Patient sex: M
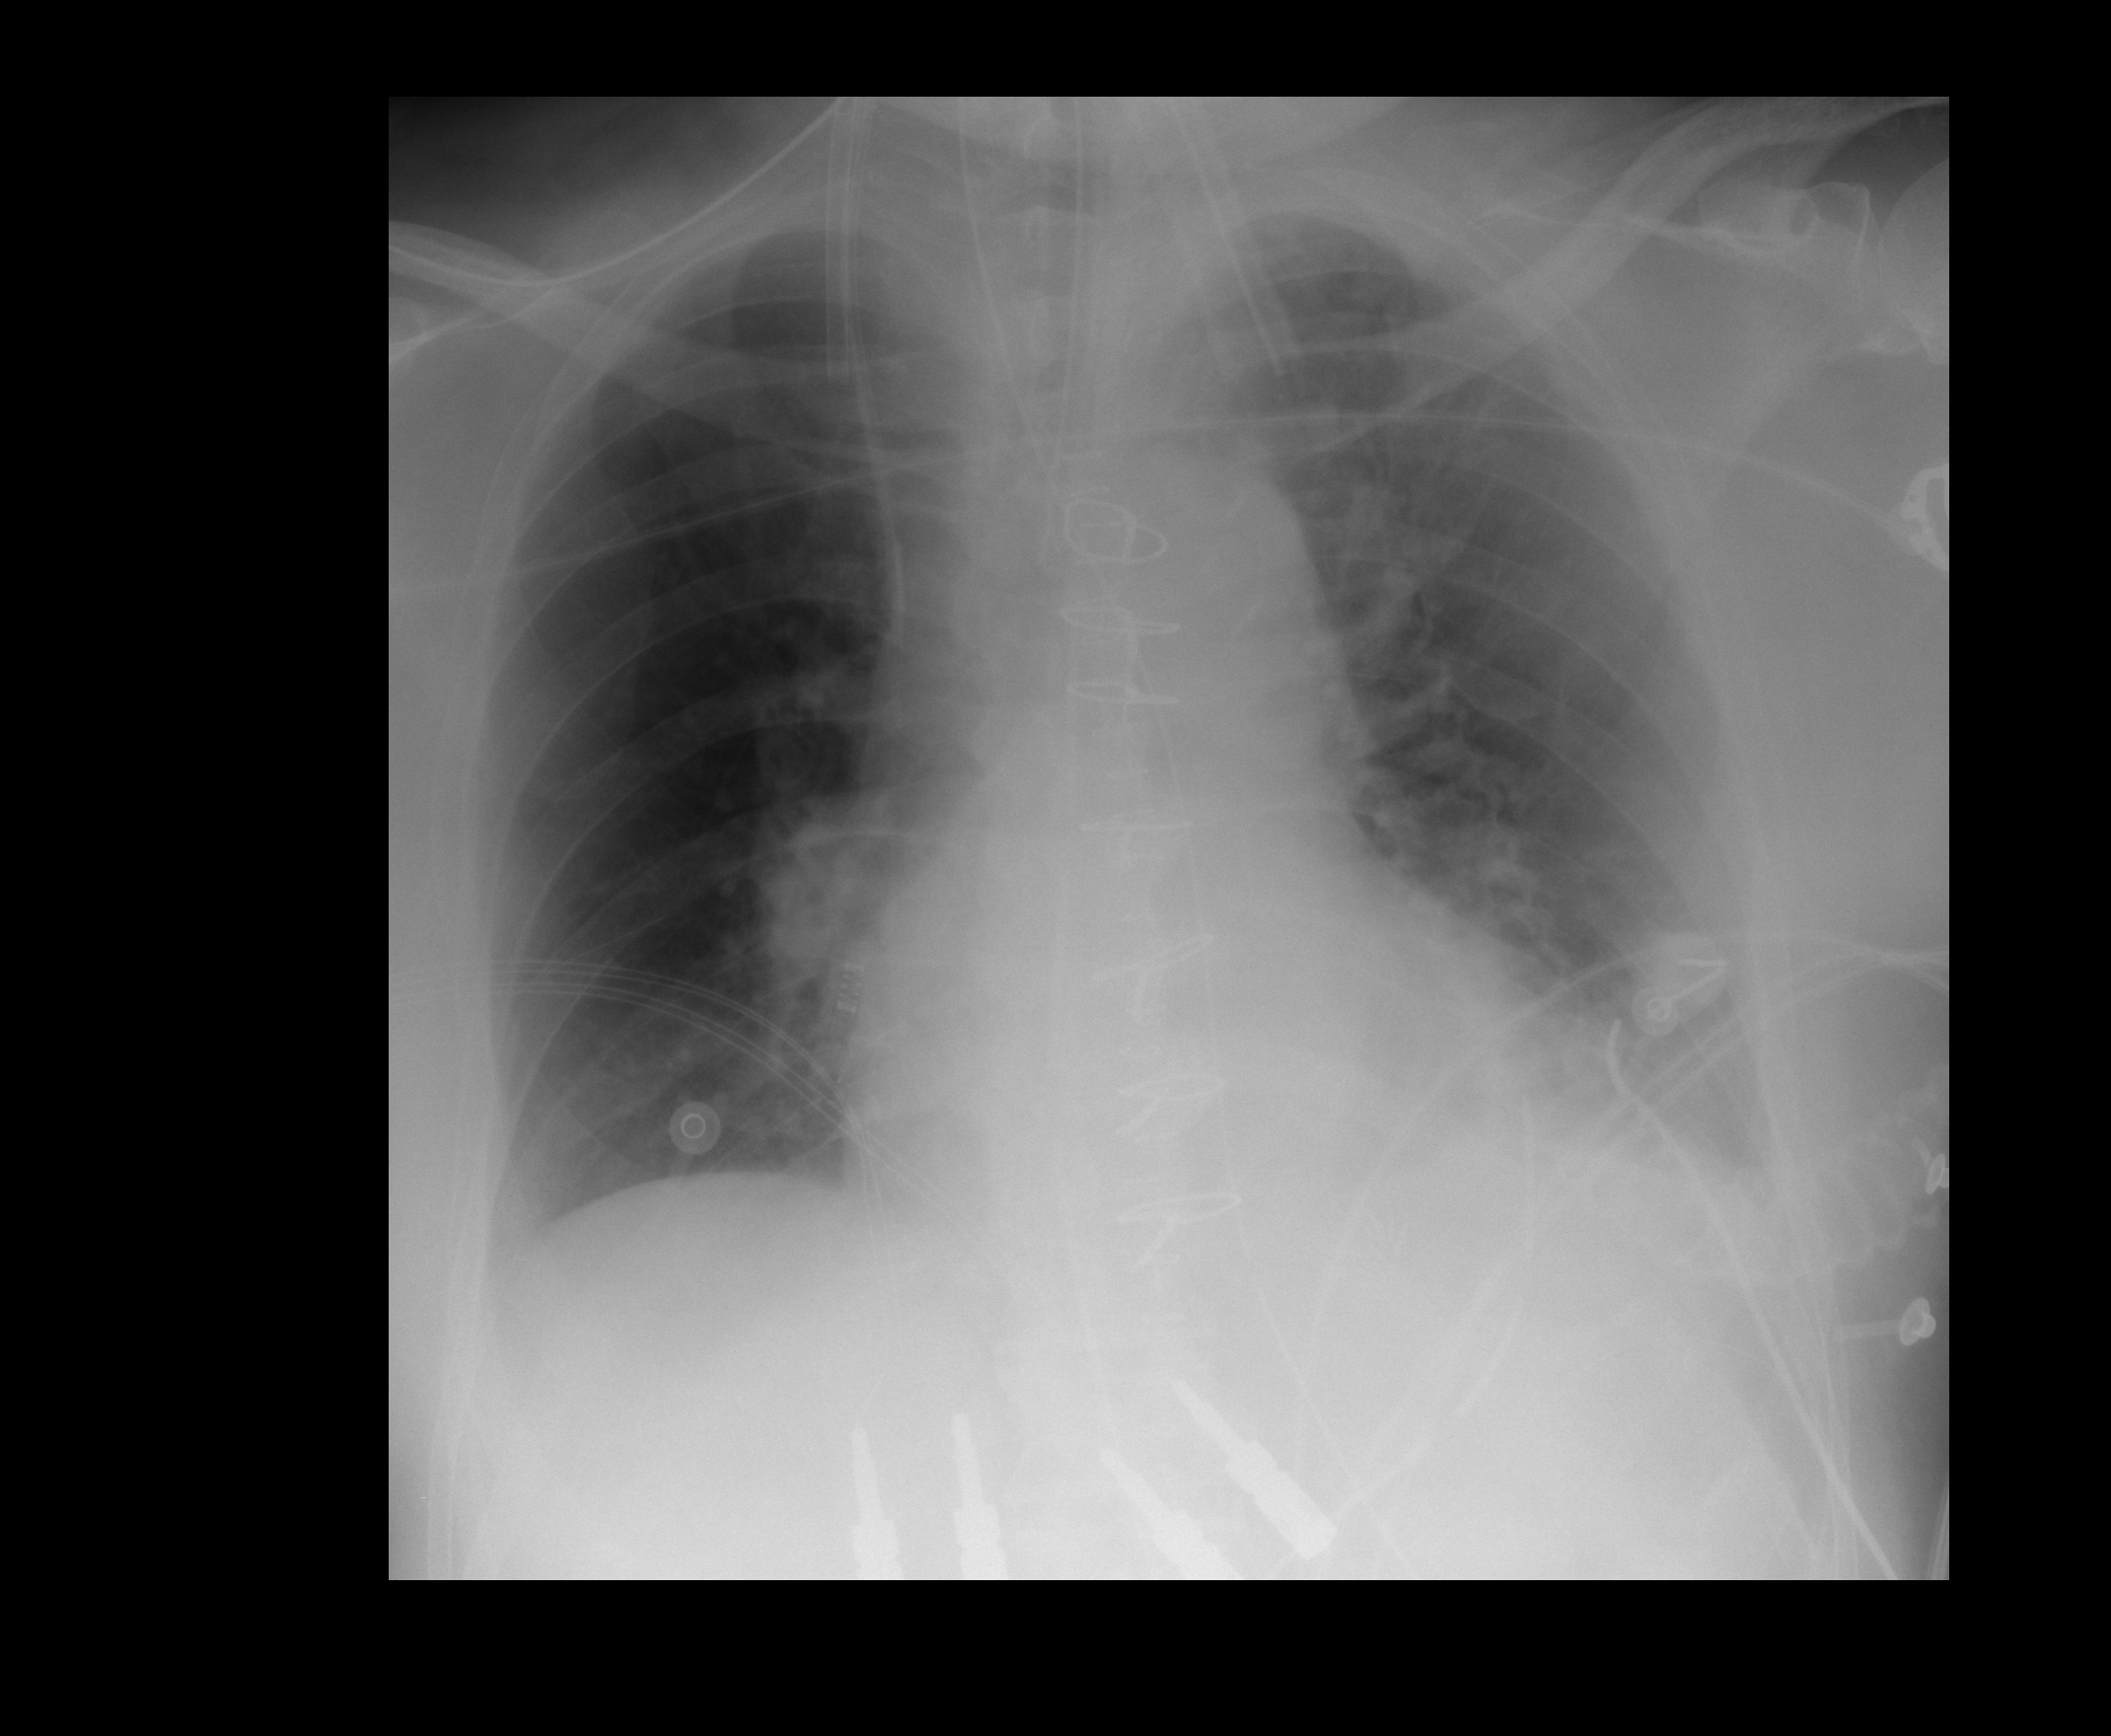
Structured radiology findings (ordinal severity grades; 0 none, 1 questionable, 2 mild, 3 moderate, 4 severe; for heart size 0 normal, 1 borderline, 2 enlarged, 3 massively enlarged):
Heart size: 1
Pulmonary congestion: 0
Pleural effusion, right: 0
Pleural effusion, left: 2
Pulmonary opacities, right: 0
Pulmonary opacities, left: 0
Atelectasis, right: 0
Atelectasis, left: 2